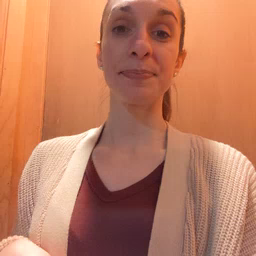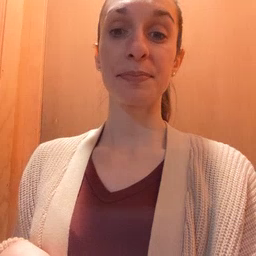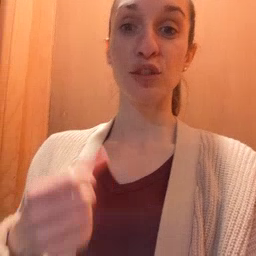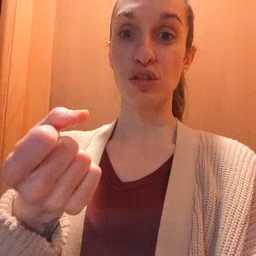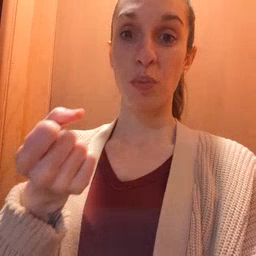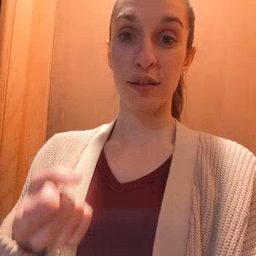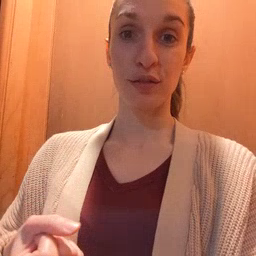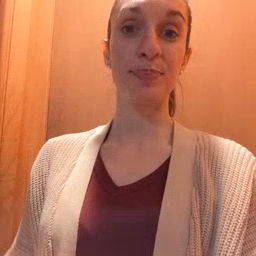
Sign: drawer